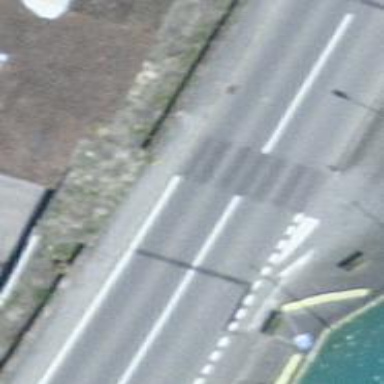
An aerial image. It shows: Uncontrolled crossing on the road.